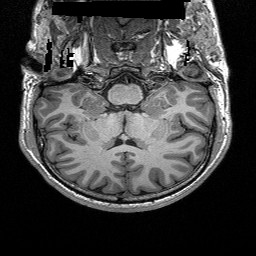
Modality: T1w
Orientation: sagittal